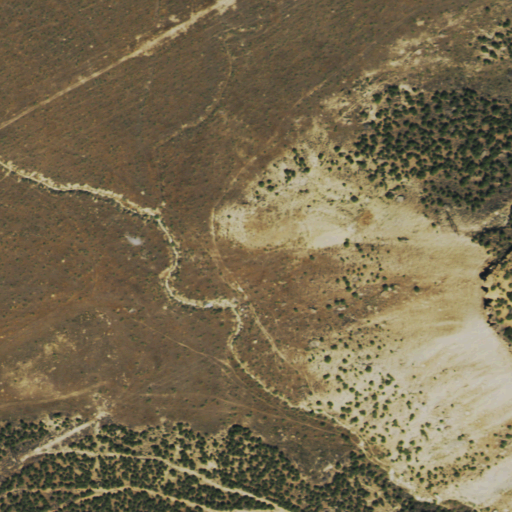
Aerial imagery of valley in Colorado named Little Gillam Draw containing shrub, evergreen forest, and grassland